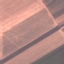
Label: AnnualCrop